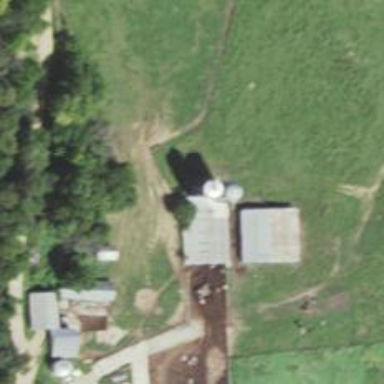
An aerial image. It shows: Silo.